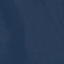
Land use / land cover class: SeaLake